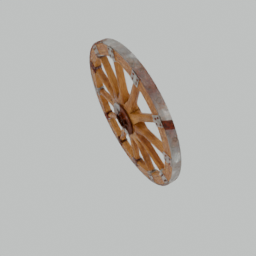
Label: mechanical